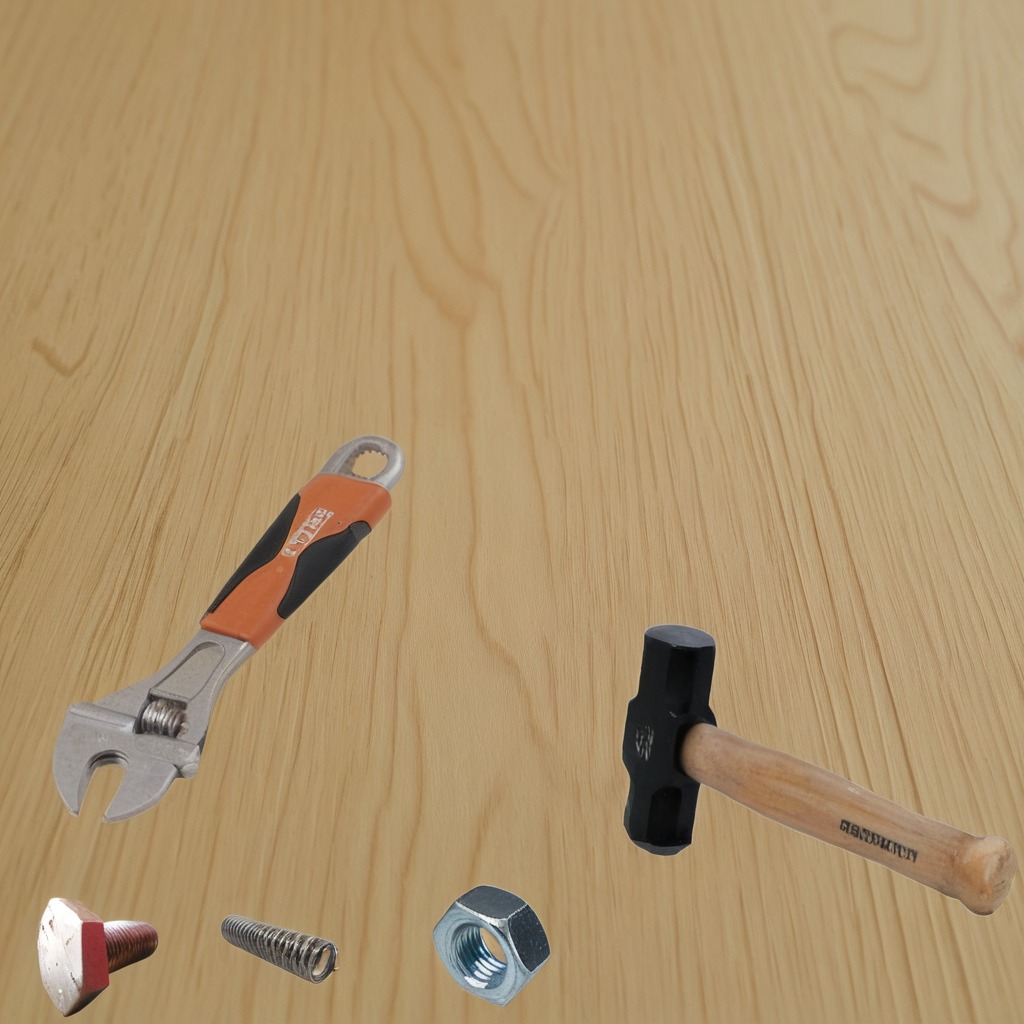
A metal machine screw, a hammer, a coiled metal spring, a metal nut, and a wrench are lying on the plywood surface in the paint workshop.